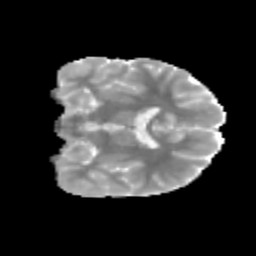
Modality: MD
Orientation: coronal
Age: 11
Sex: male
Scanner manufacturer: siemens
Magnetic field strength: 3 T
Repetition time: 3.8 s
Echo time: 0.07 s